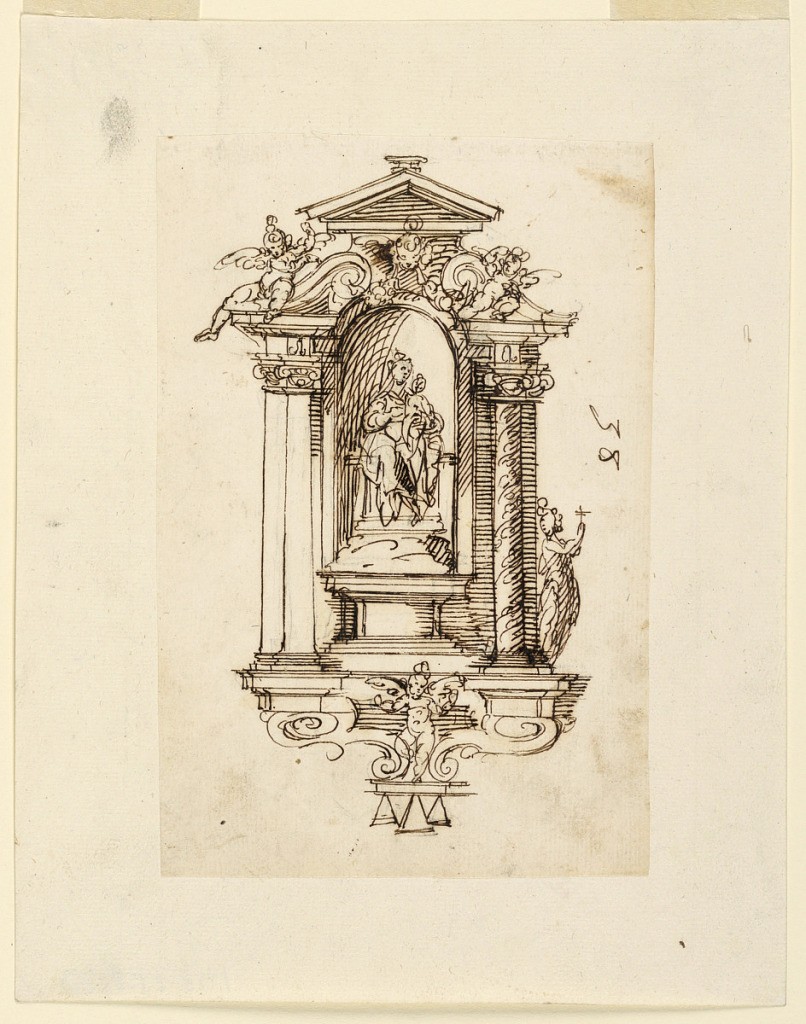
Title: Drawing
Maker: Leonardo Scaglia, French, active Italy, 1640 – 1650
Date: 1620-1630
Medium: Like -2215
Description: Vertical rectangle. A group of the sitting Mary with the Child is disposed in a niche. The seat is standing on the summit of a mountain. Below the niche stands an altar. The niche is framed by an architecture with the columns. On top is a broken pediment with at left an angel sitting upon a cornice, at right an angel sitting in front of it. Festoons are hanging from the spirals towards a cherub in the center. On top is an acroterium. At right, below, beside the architecture, is a frieze of St. John Baptist, raising a small crown. Below is a kind of pediment in inverse direction, ending in three angular dentils. Above them is a base with a standing angel.